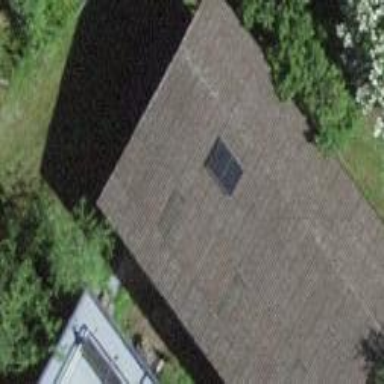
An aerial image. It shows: Shed.